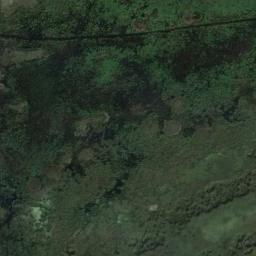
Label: wetland